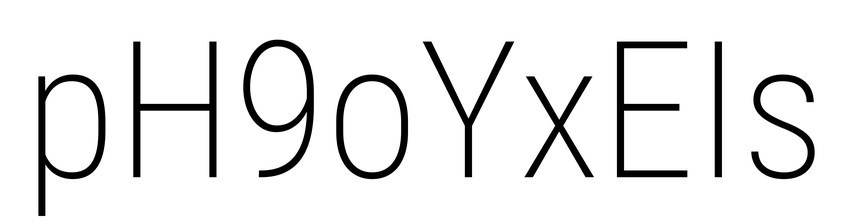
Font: Roboto_Condensed_ExtraLight